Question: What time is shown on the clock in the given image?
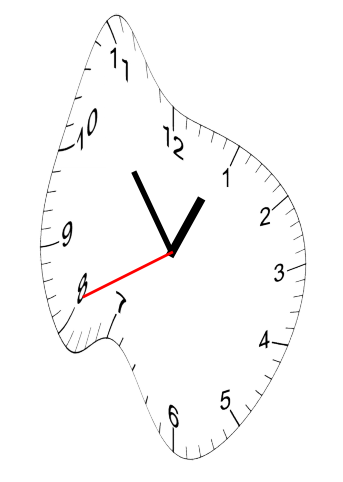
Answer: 12:53:41